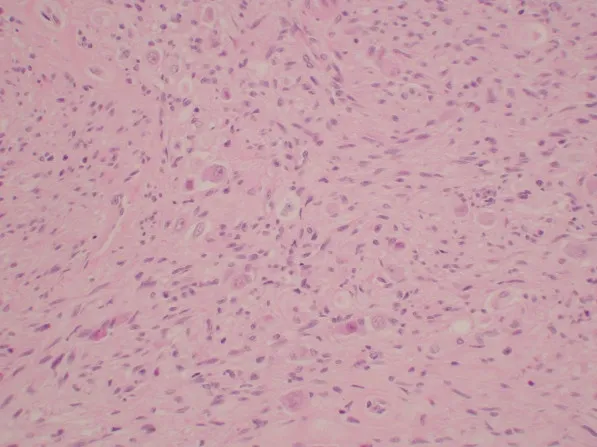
Photomicrograph showing areas of the tumor that consisted of a proliferation of spindled neurofibrillary cells with admixed larger polygonal ganglionic cells (Hematoxylin and Eosin original magnification x100).
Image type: pathology (h&e)